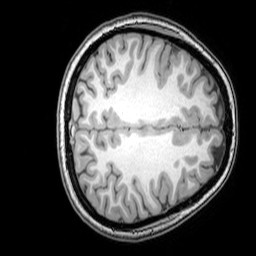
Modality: T1w
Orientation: axial
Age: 25
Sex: female
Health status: healthy
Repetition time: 0.081 s
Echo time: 0.037 s